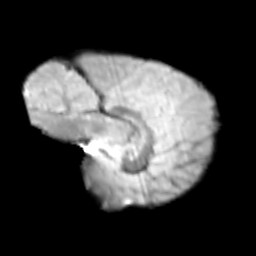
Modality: T2w
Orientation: sagittal
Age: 11
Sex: male
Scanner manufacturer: siemens
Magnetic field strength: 3 T
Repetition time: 3.8 s
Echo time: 0.07 s